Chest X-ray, PA view. Patient: 63 years old, sex M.
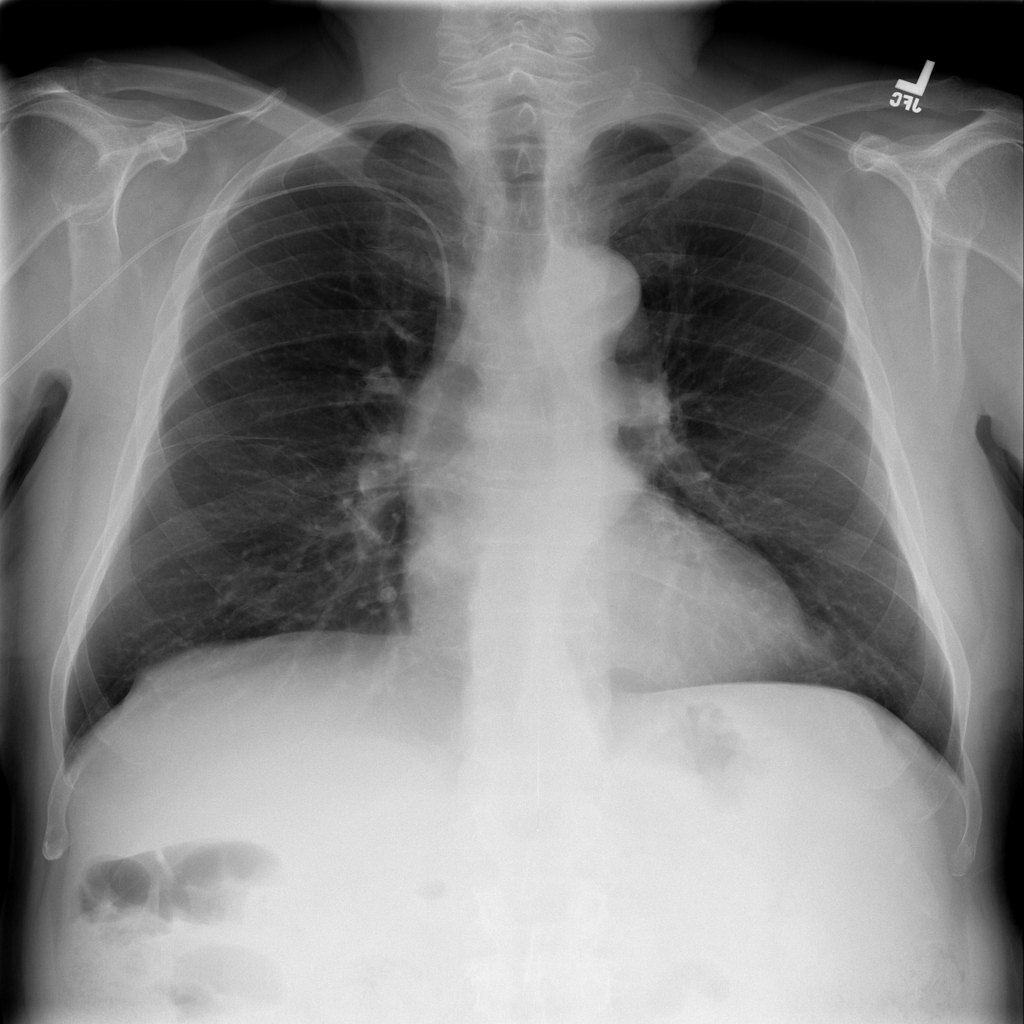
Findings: No Finding